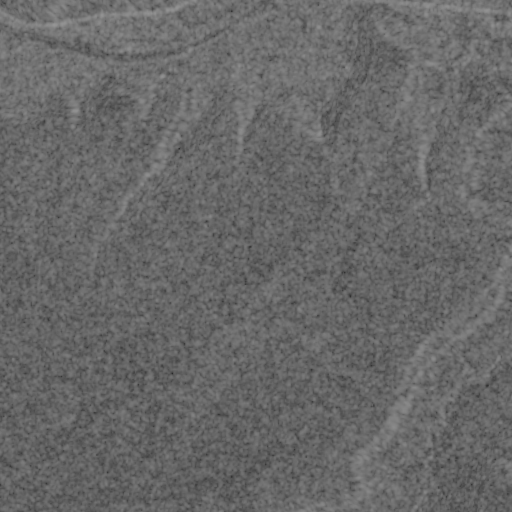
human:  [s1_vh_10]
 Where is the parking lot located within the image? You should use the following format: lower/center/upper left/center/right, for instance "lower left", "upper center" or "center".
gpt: The parking lot is located in the upper right of the image.
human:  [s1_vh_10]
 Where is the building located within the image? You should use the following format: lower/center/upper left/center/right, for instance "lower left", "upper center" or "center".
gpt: The building is located in the upper right of the image.
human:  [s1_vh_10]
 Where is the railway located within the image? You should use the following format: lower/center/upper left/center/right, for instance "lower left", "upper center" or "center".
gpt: The railway is located in the upper of the image.
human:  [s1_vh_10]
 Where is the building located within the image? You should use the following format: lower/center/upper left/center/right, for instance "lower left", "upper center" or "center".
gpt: The building is located in the upper of the image.
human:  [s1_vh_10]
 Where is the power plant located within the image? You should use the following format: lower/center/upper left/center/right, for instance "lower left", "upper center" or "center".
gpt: There is no power plant in the image.

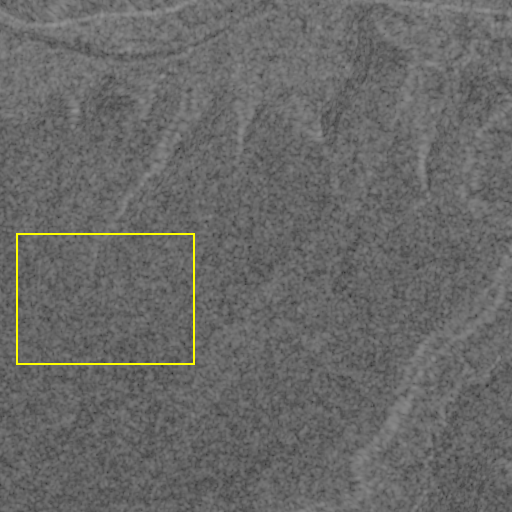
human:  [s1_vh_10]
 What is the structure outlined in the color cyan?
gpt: There is no cyan outline.
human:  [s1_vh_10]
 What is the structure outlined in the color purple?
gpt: There is no structure outlined in purple.